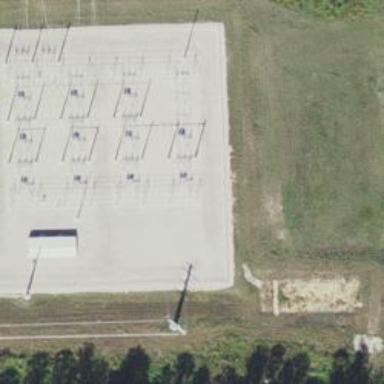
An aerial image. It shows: Switch for power supply.